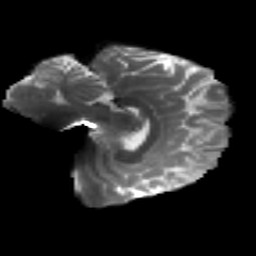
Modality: T2w
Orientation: sagittal
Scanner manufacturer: siemens
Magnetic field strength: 3 T
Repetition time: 4.16 s
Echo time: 0.0806 s